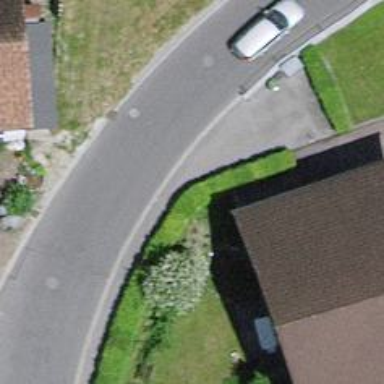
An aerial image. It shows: Hedge acting as barrier.